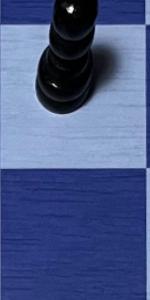
Label: Empty